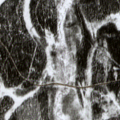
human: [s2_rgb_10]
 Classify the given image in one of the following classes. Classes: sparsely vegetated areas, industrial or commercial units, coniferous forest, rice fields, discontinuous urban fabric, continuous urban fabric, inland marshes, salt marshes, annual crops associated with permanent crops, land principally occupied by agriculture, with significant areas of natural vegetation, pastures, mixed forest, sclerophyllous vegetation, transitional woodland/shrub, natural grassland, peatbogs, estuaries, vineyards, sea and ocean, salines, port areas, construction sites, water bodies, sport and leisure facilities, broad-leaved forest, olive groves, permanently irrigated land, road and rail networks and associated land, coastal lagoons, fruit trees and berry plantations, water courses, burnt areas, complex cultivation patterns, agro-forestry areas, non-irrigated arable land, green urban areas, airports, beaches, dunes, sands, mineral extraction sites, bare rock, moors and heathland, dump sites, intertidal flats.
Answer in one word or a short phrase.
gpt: coniferous forest, peatbogs